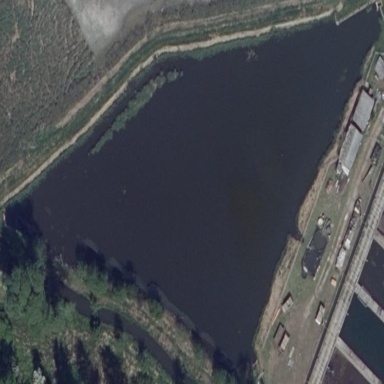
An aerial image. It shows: Pond with natural water.